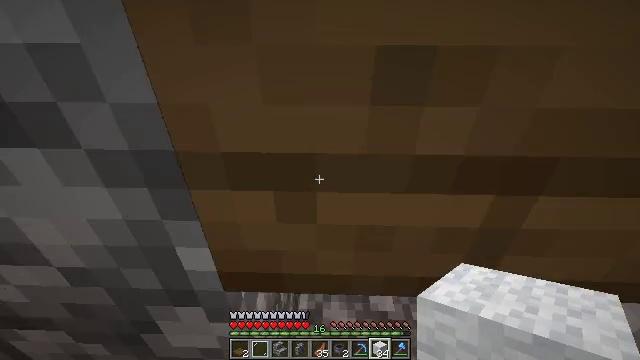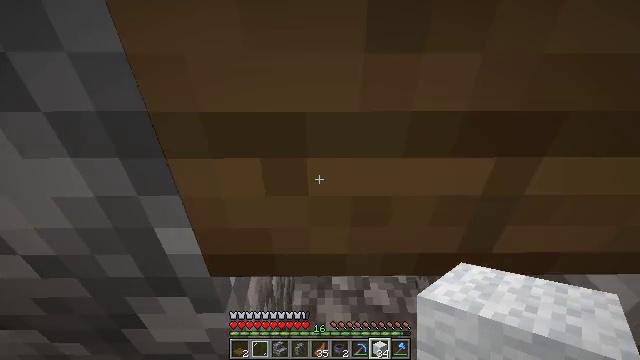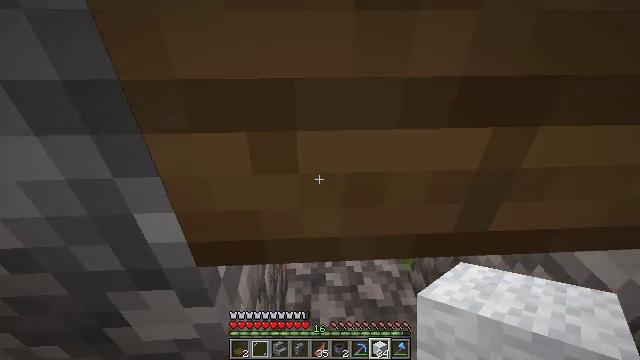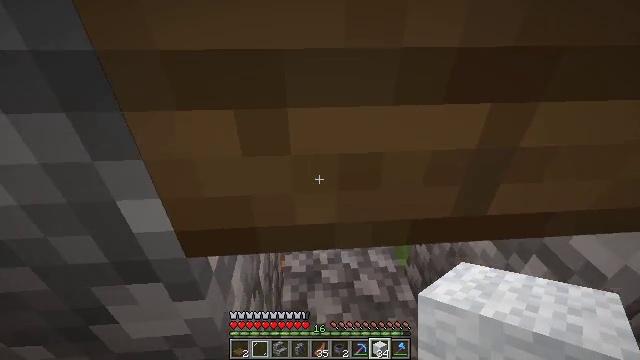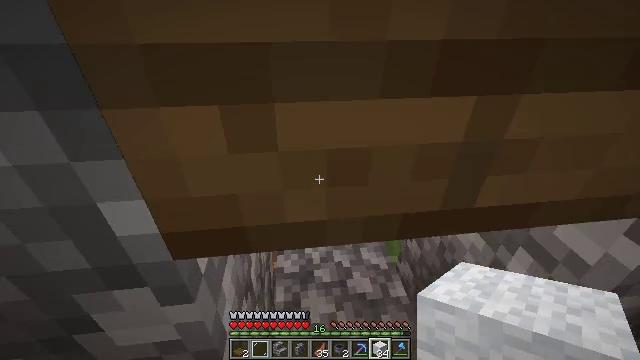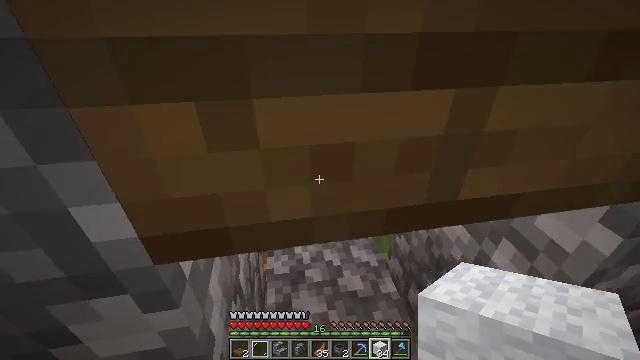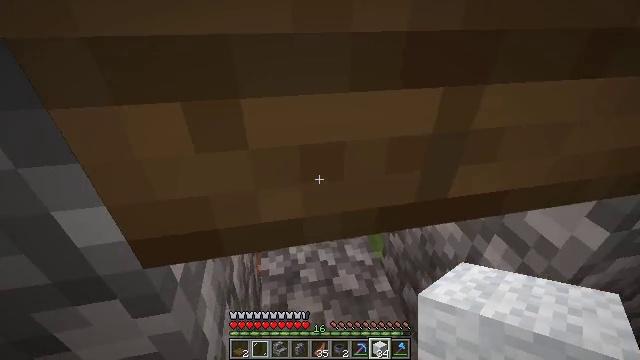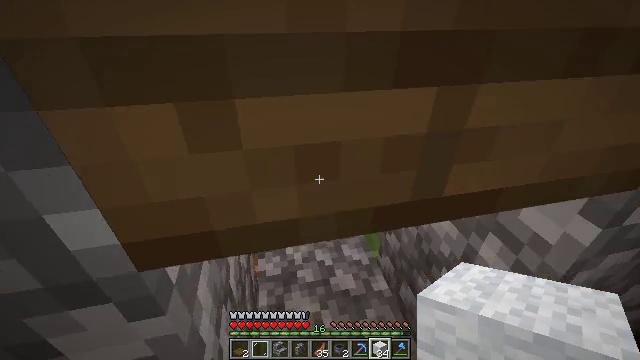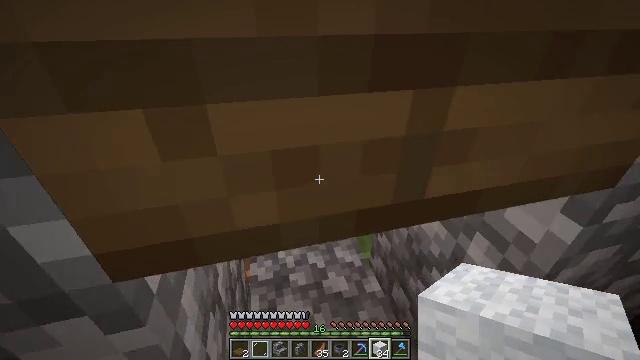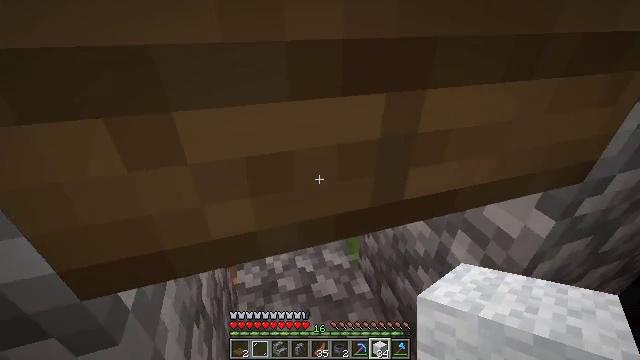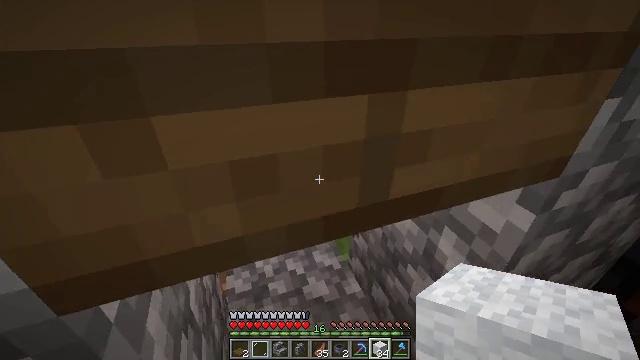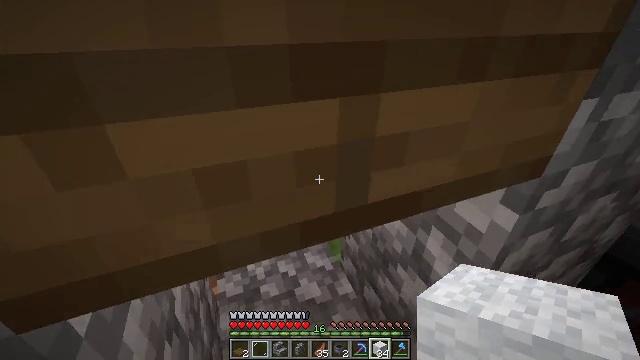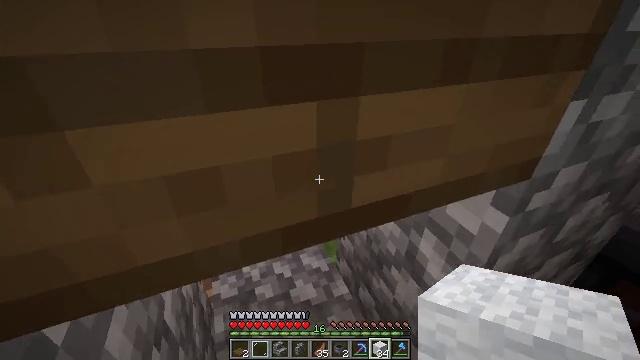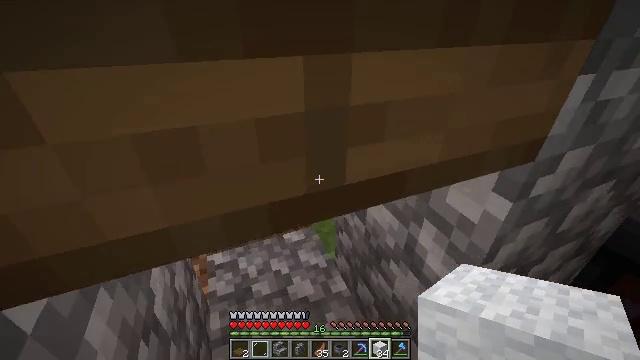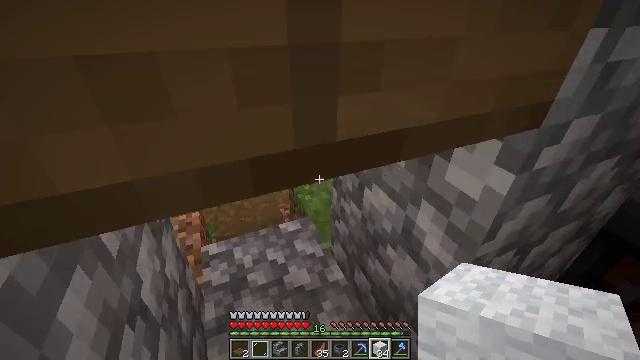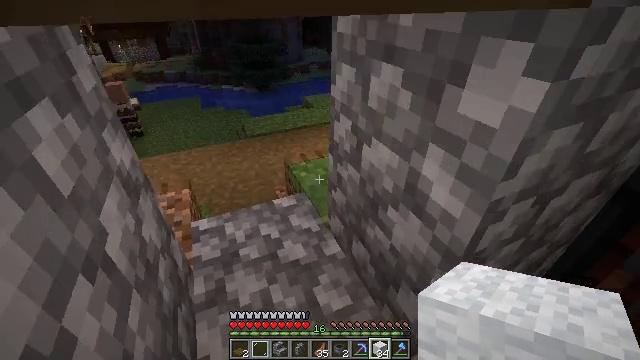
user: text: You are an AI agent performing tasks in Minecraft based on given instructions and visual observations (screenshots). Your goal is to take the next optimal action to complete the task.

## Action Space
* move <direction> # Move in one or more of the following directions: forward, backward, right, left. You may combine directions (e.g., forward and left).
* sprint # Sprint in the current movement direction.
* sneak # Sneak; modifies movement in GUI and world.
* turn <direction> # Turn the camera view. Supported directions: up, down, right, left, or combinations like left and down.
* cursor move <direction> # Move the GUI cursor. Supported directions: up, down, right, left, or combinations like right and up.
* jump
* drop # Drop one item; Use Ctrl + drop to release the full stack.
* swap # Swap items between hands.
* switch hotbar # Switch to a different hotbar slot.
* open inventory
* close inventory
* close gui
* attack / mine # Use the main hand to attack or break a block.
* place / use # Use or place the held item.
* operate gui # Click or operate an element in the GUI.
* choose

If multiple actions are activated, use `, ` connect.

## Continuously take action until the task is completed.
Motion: motion action
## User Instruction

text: Collect the blue bed by attacking it.
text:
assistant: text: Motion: move forward, sneak, turn right
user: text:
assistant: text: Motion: move forward, sneak, turn right
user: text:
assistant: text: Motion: move forward, sneak, turn right
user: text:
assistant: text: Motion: move forward, sneak, turn right
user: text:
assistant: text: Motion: move forward, sneak, turn right
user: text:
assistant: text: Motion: move forward, sneak, turn right
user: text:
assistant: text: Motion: move forward, sneak, turn right
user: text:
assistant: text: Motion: move forward, sneak, turn right
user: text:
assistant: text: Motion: move forward, sneak, turn right
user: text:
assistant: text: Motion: move forward, sneak, turn right
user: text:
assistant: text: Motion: move forward, sneak, turn right
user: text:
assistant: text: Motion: move forward, sneak
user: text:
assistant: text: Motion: move forward, sneak
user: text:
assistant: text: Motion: move forward, sneak, turn down
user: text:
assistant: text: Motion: move forward, sneak, turn down
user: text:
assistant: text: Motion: move forward, turn down
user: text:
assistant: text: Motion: move forward, turn left and down
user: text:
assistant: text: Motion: move forward, turn left and down
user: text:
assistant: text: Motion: move forward, turn left
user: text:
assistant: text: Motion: move forward, turn left
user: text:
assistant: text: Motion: move forward, turn left
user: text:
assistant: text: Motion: move forward, sneak, turn left
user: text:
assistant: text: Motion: move forward, sneak
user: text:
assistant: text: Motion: move forward, sneak, turn up
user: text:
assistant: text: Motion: move forward, sneak, turn up
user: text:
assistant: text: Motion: move forward, sneak
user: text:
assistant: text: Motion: move forward, sneak
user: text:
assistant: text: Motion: move forward, sneak
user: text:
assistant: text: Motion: move forward, sneak
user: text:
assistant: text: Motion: move forward, sneak